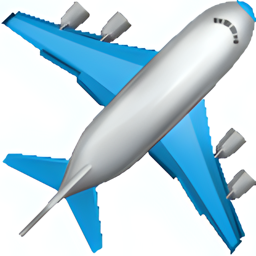
Name: airplane
Emoji: ✈
Group: Travel & Places
Sub-group: transport-air